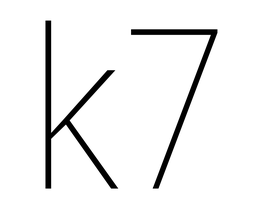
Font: Roboto_Condensed_Thin